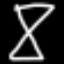
Label: hourglass